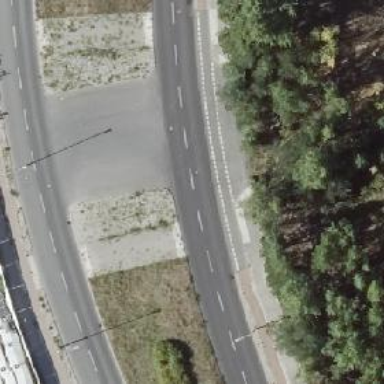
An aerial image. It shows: Uncontrolled footway crossing with median island.